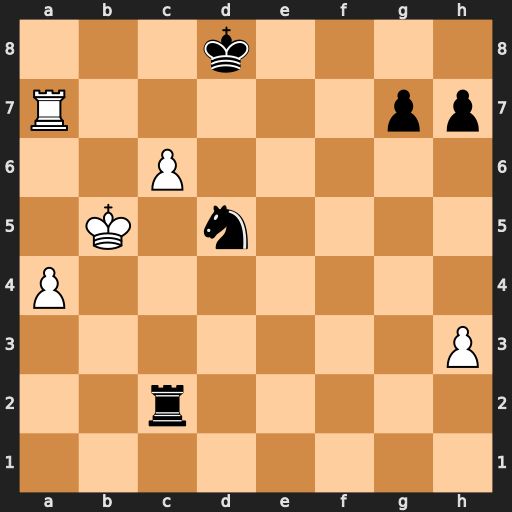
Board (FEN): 3k4/R5pp/2P5/1K1n4/P7/7P/2r5/8
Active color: w
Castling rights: -
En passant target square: -
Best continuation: Rd7+ Kc8 Rxd5 Rb2+ Kc5